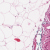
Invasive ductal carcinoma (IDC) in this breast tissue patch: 0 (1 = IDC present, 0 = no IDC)